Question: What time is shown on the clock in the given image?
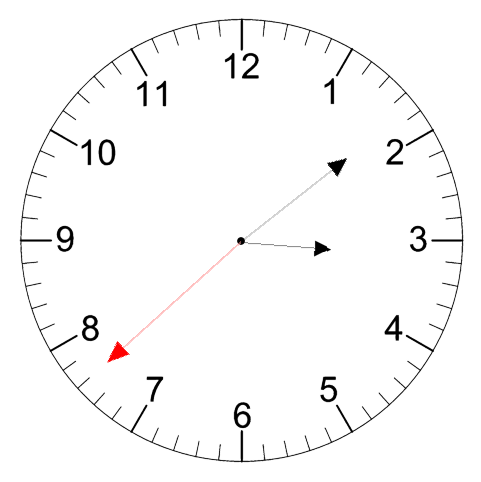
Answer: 03:08:38